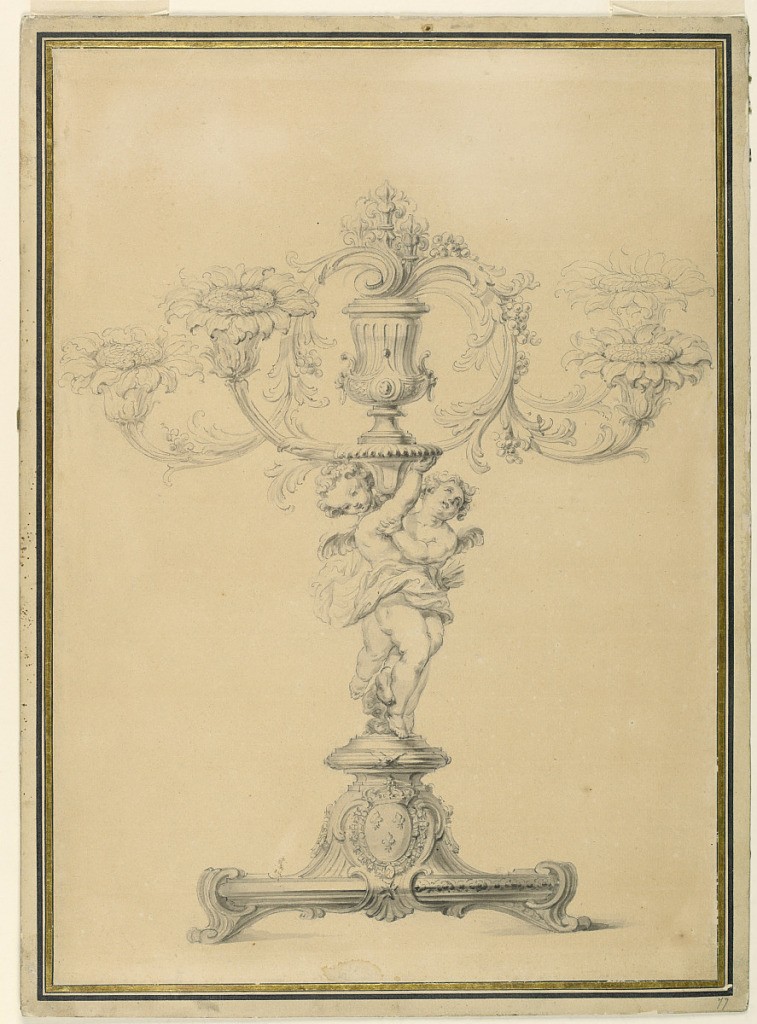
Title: Design for a Metal Candelabrum of Four Branches, for Louis XV's Service
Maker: Thomas Germain, French, 1673 – 1748
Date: ca. 1730
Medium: Graphite, pen and black ink, brush and wash on paper, framing lines in pen and black ink
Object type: Drawing
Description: The royal French coat-of-arms is on the base. Two putti carry a bracket on which stands a vase. The branches and flower boughs spring from a volute on top of the vase. Fleurs-de-lis rise from the volute.